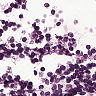
Metastatic tissue present: no